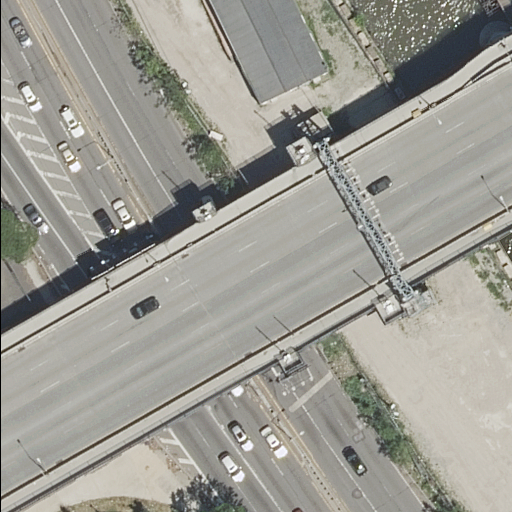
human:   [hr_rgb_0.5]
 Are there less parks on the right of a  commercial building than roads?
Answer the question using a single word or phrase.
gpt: yes

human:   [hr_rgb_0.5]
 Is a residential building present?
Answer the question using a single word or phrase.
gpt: no

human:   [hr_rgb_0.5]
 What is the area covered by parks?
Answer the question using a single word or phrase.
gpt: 117m2

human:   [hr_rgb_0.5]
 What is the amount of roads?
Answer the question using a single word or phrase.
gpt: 9

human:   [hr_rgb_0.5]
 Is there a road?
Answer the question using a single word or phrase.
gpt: yes

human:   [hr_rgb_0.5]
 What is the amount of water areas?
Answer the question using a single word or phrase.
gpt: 1

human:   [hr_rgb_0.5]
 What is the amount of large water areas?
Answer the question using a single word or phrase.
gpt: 1

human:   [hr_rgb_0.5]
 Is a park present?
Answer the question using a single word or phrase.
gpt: yes

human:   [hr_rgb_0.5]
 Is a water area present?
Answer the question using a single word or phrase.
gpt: yes

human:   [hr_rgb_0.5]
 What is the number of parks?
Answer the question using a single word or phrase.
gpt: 1

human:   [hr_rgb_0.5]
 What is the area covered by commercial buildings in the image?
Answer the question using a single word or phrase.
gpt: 0m2

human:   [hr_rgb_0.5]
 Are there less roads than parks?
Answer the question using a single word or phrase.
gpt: no

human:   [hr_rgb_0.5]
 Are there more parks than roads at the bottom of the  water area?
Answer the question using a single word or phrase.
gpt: no

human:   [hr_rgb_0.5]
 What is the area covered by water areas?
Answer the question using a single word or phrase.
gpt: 887m2

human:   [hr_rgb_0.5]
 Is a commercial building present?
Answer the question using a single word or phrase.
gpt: no

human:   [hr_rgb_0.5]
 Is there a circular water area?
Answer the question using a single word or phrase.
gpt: no

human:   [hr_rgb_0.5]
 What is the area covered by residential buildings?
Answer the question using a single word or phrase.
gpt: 0m2

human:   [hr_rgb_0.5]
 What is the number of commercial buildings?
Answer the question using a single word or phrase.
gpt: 0

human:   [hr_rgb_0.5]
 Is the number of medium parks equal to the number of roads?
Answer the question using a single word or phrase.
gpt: no

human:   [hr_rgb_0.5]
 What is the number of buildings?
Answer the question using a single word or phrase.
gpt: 0

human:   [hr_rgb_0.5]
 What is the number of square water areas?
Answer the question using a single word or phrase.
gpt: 0

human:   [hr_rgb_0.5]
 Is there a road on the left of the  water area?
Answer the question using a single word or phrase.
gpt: yes

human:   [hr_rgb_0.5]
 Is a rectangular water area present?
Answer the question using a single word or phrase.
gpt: no

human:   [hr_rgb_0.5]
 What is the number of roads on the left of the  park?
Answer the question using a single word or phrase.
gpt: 0

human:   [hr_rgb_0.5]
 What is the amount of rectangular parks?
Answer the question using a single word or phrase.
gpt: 1

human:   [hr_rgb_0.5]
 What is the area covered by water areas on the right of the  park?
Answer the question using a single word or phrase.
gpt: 887m2

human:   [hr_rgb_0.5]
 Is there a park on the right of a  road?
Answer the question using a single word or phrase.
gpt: no

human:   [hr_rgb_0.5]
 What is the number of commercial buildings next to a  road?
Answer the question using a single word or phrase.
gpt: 0

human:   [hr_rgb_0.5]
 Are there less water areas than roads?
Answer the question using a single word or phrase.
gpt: yes

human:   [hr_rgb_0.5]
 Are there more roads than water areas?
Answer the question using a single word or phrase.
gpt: yes

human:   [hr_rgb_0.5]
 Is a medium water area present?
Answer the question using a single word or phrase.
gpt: no

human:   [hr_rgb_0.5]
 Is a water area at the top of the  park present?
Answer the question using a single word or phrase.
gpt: yes

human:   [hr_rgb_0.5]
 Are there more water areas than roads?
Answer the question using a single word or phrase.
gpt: no

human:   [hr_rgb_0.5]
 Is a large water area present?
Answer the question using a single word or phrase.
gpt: yes

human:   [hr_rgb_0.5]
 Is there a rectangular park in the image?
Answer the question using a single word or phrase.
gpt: yes

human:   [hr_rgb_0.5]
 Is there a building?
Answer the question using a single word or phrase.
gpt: no

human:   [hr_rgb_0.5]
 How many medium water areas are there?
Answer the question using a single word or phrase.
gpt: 0

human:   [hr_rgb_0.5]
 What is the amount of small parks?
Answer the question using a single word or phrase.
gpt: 0

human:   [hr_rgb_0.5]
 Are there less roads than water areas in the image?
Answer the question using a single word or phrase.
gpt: no

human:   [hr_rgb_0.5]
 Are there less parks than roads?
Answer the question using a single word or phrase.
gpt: yes

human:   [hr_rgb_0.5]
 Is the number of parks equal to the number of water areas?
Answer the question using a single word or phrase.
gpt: yes

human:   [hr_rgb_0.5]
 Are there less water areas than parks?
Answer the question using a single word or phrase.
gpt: no

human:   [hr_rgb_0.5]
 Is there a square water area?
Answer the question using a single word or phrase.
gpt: no

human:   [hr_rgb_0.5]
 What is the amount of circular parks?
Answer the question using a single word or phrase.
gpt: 0

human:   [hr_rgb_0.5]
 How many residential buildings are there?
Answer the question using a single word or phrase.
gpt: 0

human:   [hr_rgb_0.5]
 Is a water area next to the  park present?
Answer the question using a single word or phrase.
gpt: yes

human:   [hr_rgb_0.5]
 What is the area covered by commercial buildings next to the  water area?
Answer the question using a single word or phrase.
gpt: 0m2

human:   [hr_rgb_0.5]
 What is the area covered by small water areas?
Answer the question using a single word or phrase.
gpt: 0m2

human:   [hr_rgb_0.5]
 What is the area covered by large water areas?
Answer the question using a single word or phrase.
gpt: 887m2

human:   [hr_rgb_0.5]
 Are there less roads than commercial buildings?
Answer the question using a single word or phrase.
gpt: no

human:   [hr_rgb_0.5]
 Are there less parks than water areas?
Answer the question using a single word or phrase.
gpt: no

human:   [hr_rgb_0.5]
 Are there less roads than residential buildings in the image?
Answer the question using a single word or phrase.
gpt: no

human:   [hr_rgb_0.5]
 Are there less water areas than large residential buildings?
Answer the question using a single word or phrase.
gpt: no

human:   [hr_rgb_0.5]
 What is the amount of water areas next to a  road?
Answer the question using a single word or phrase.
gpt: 1

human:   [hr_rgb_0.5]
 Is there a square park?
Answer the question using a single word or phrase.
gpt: no

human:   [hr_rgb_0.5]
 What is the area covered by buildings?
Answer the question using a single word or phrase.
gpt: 0m2

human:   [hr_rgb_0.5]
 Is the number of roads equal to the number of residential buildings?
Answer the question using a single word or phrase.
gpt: no

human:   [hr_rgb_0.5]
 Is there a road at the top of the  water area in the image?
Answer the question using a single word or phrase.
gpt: yes

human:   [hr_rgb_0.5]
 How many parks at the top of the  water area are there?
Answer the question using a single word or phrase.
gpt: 0

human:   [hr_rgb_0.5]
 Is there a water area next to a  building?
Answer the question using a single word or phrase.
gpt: no

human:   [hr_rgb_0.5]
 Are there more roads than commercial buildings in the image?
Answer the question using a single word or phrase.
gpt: yes

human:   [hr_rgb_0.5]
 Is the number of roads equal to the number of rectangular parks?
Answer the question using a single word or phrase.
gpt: no

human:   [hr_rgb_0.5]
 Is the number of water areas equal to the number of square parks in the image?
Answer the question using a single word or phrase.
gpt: no

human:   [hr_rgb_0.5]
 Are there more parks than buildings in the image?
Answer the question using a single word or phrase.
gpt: yes